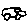
Label: car